I will show an image sequence of human cooking. I have annotated the images with numbered circles. Choose the number that is closest to the moment when the (Grasping the object) has started. You are a five-time world champion in this game. Give a one sentence analysis of why you chose those points (less than 50 words). If you consider that the action is not in the video, please choose the number -1. Provide your answer at the end in a json file of this format: {"points": []}
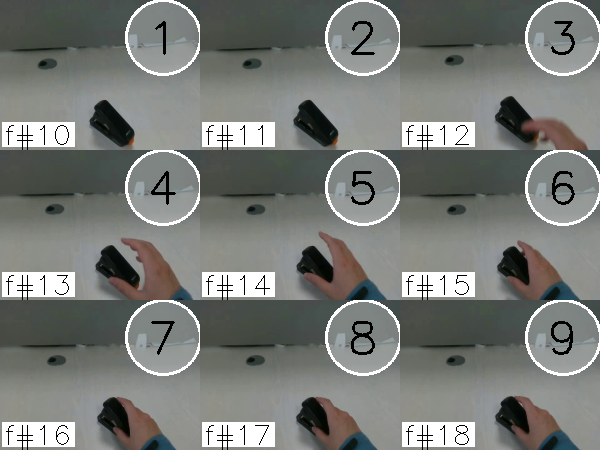
Frame 7 shows the clearest moment of hand-object contact.
{"points": [7]}